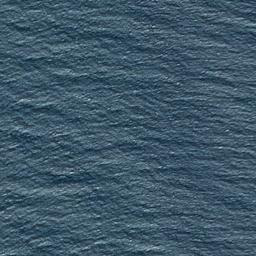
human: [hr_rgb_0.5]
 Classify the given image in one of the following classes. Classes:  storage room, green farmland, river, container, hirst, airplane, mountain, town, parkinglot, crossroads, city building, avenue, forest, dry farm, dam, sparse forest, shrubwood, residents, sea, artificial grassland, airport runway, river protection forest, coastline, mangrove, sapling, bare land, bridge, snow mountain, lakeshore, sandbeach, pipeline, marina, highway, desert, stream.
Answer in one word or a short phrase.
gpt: sea